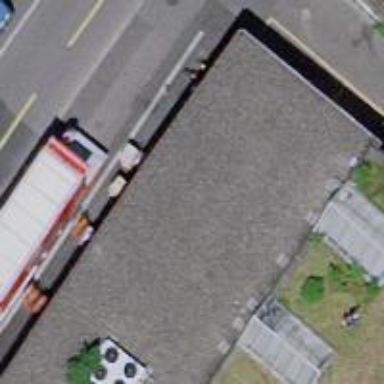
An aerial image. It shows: Convenience shop.